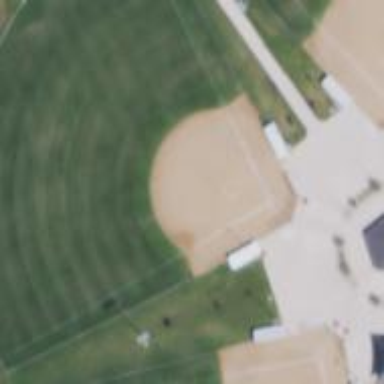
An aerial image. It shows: Softball pitch for leisure and sport activities.